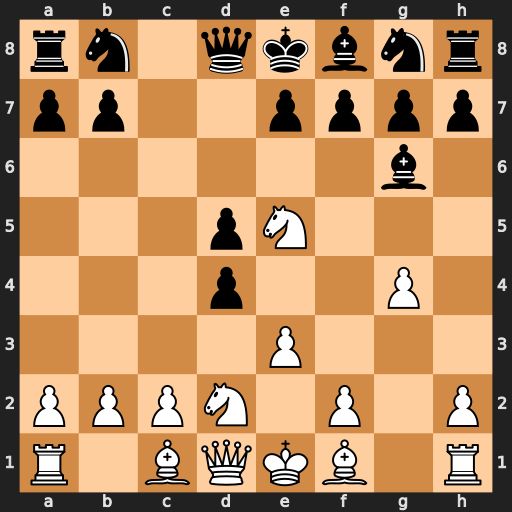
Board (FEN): rn1qkbnr/pp2pppp/6b1/3pN3/3p2P1/4P3/PPPN1P1P/R1BQKB1R
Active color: w
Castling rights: KQkq
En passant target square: -
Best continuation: Bb5+ Nc6 Nxc6